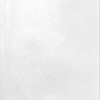
Label: dusty